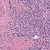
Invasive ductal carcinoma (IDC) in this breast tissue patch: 1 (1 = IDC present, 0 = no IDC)